Question:
in this user selects item from DROP DOWN menu use "SEARCH" button to search. I want to add "ENTER" but as a shortcut for this event. Please refer image.it will be more clear.
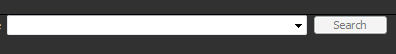
Answer: A simple solution is to use a 'QShortcut' as I show below:
'''
from PyQt4 import QtGui, QtCore
class Widget(QtGui.QWidget):
def __init__(self, parent=None):
QtGui.QWidget.__init__(self, parent)
lay = QtGui.QHBoxLayout(self)
combo = QtGui.QComboBox()
combo.addItems(["option1", "option2", "option3"])
lay.addWidget(combo)
lay.addWidget(QtGui.QPushButton("Press Me"))
shortcut = QtGui.QShortcut(QtGui.QKeySequence(QtCore.Qt.Key_Return), combo, activated=self.onActivated)
def onActivated(self):
print("enter pressed")
if __name__ == "__main__":
import sys
app = QtGui.QApplication(sys.argv)
w = Widget()
w.show()
sys.exit(app.exec_())
'''